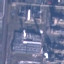
Land use / land cover class: Industrial